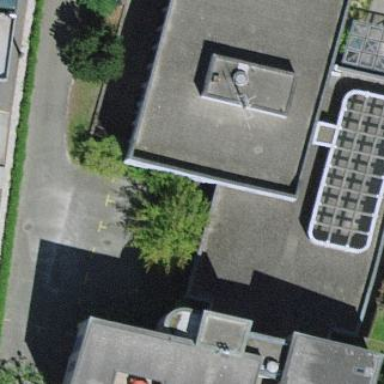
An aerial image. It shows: Government building.